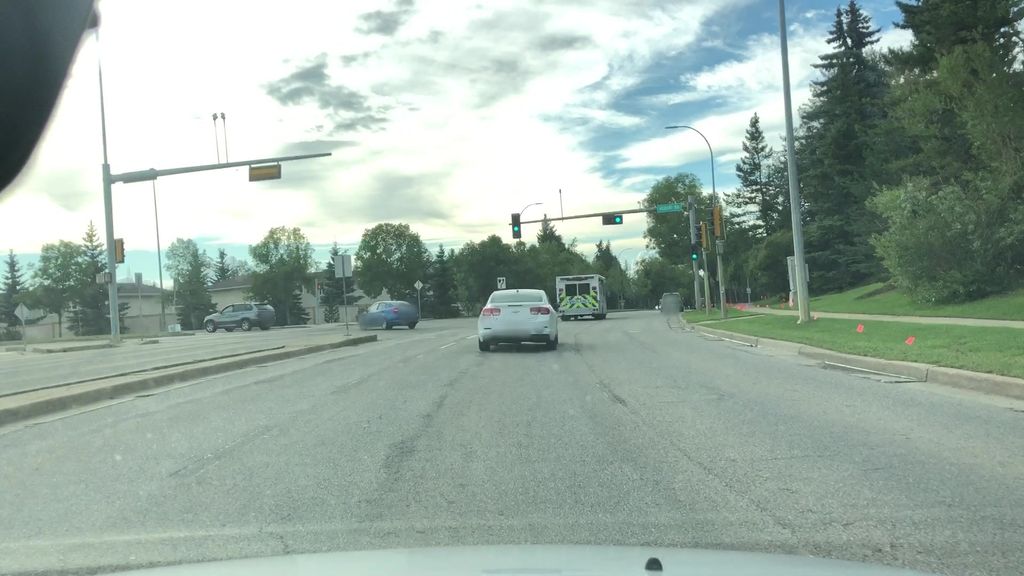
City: edmonton